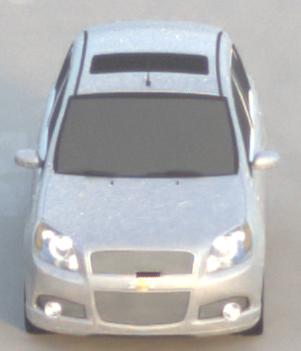
Make: Chevrolet
Model: Aveo 1.2
Detailed model: Aveo
Model produced from: 2008/06
Model produced until: 2011/01
Doors: 3
Color: white
Road condition: dry road
Daytime: sunrise or sunset
Contrast: low contrast